Field crop: maize
Growth stage: 1
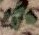
Species: chenopodium